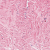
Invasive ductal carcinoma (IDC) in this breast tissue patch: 0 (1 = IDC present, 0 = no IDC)